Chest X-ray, PA view. Patient: 75 years old, sex M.
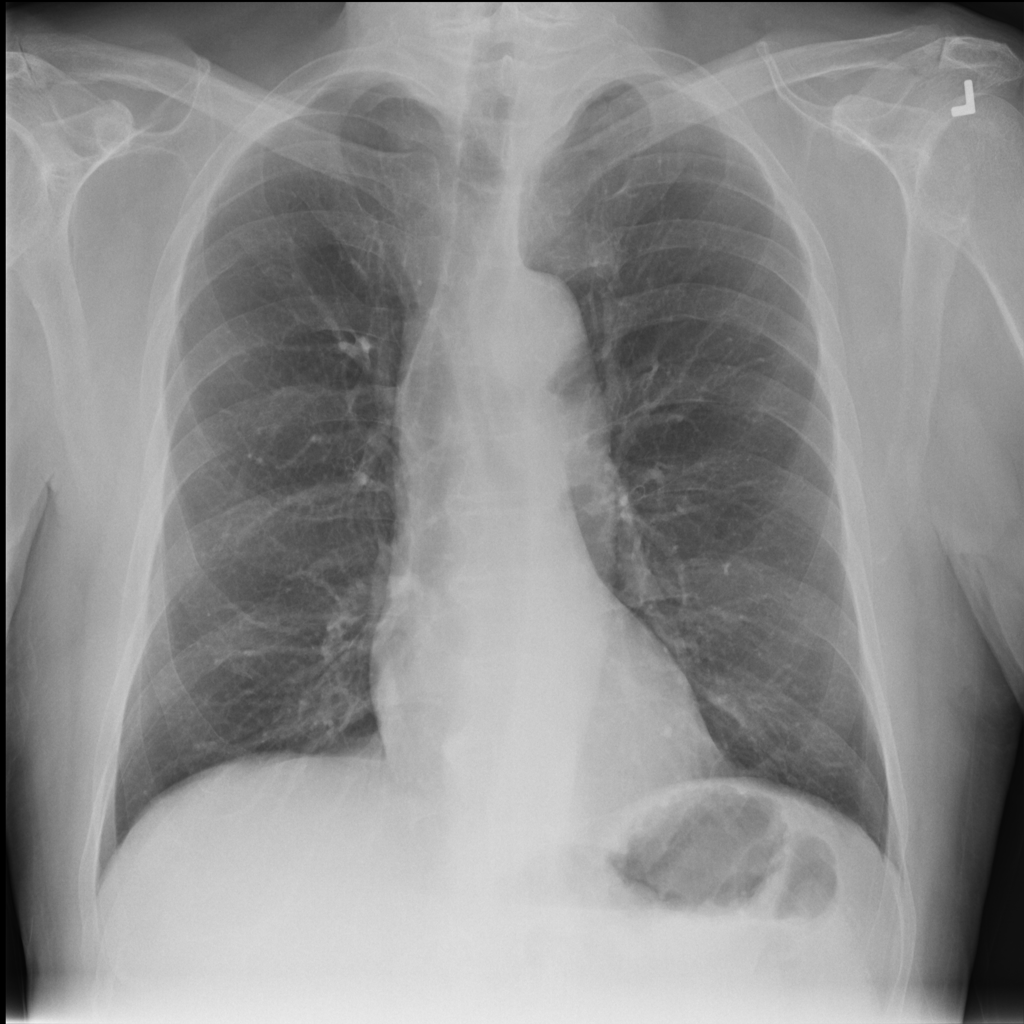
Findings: No Finding